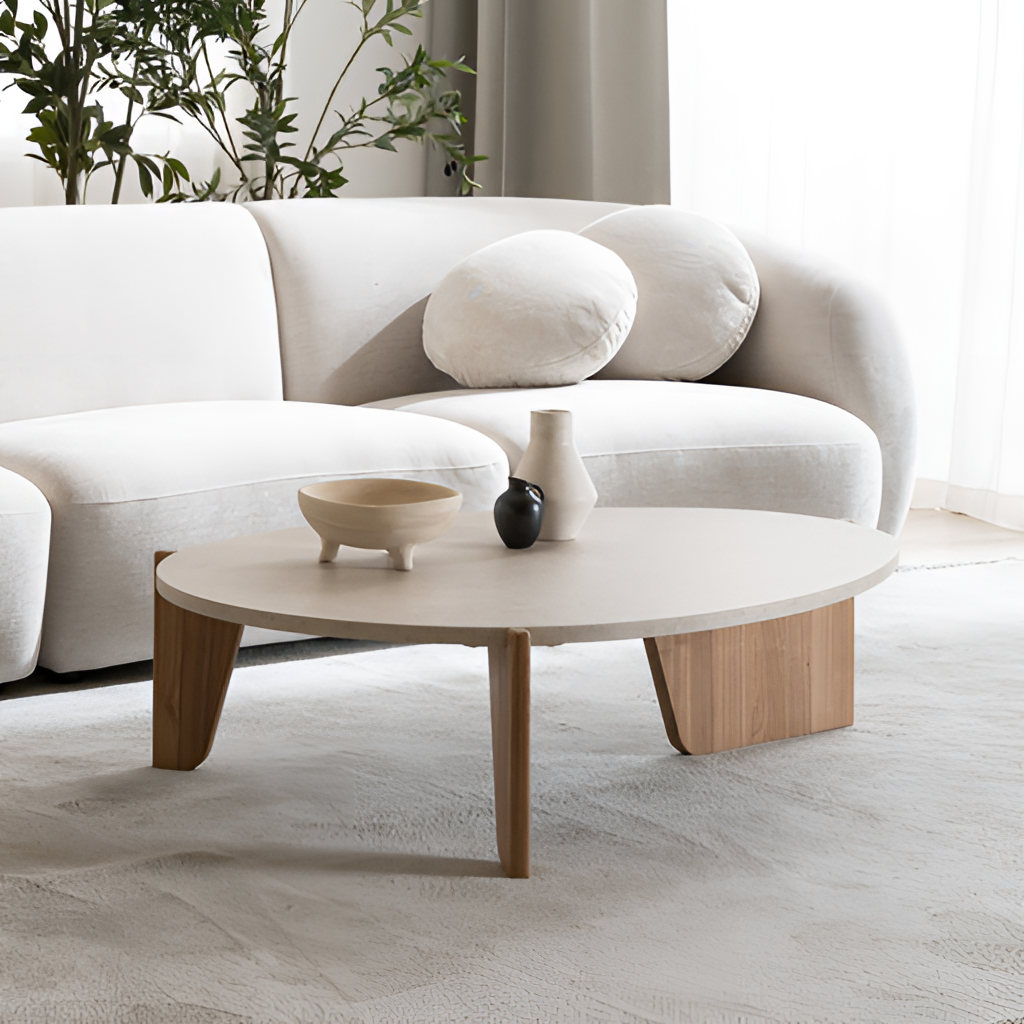
living room, fabric sofa, contemporary, carpet flooring, with solid pattern, white fabric wallpaper, with solid pattern